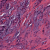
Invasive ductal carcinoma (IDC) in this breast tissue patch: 1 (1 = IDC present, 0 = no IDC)